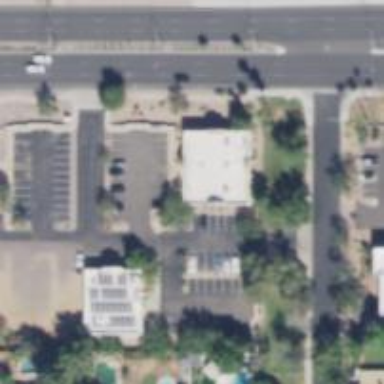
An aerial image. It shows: Healthcare clinic.